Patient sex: F
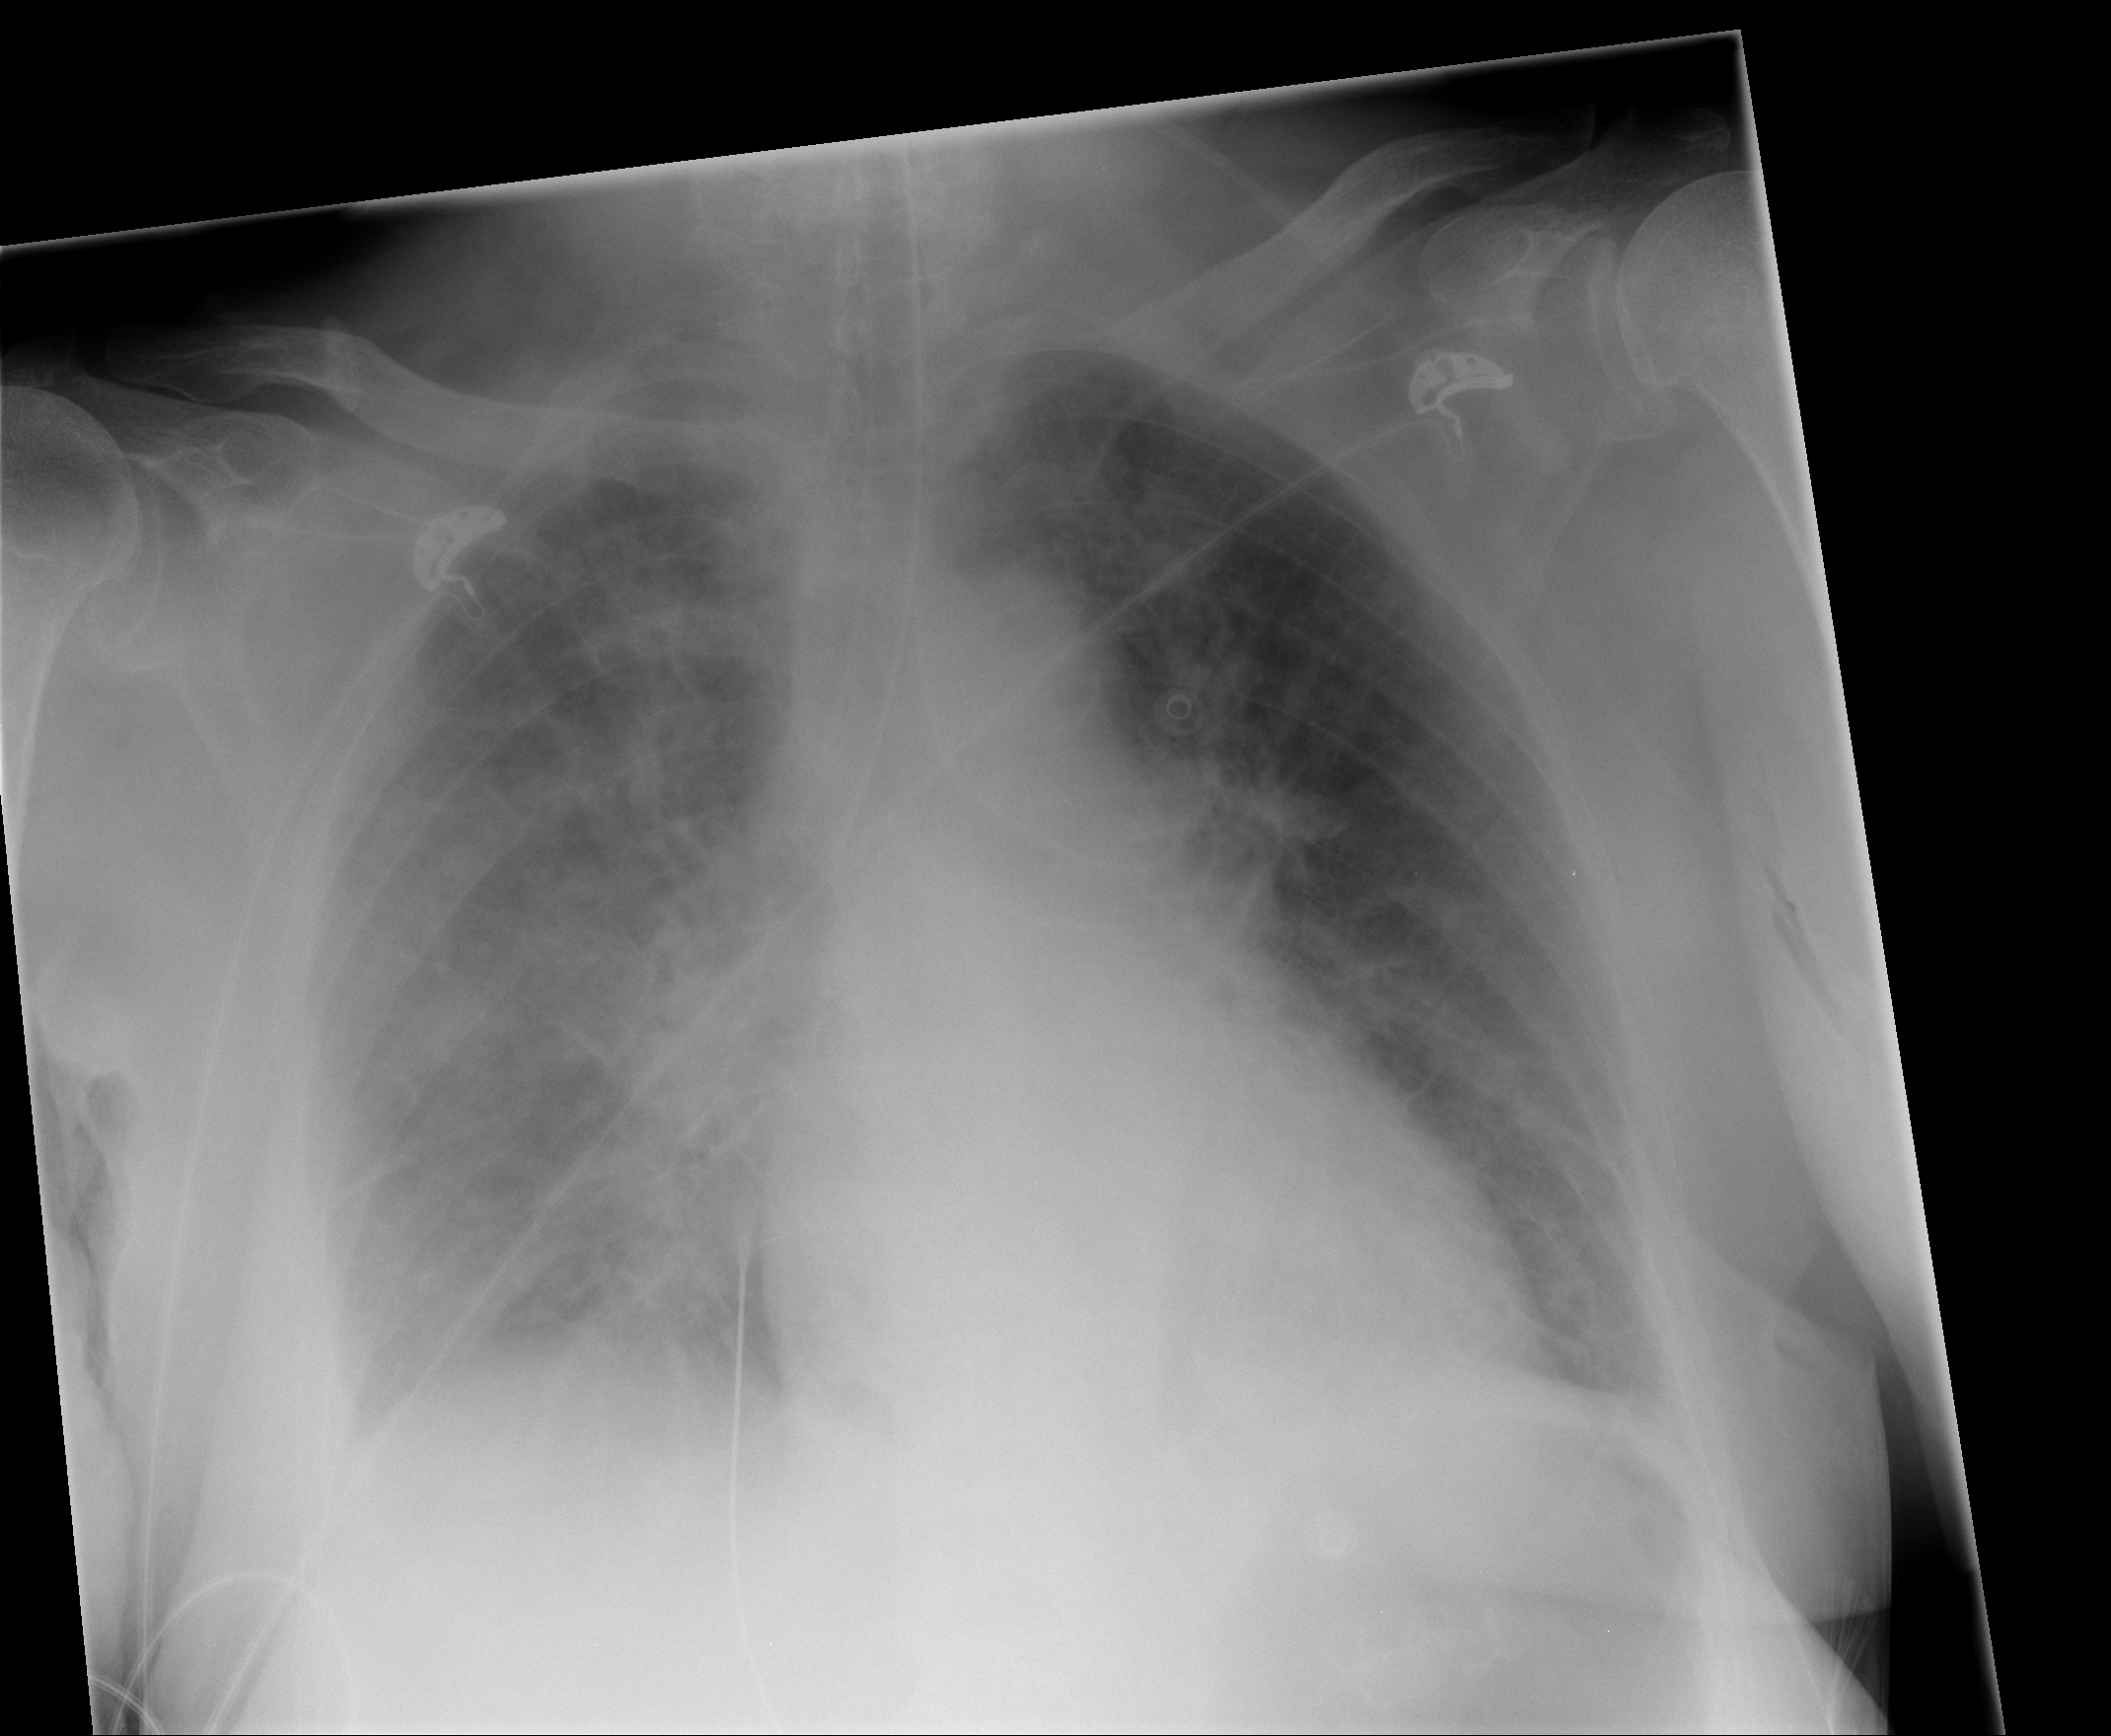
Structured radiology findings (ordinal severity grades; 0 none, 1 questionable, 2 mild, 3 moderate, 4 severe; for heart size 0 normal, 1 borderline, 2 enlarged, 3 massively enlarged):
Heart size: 0
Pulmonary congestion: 0
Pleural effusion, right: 2
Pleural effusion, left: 0
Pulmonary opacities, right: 0
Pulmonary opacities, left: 0
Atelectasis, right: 0
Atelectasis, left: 0